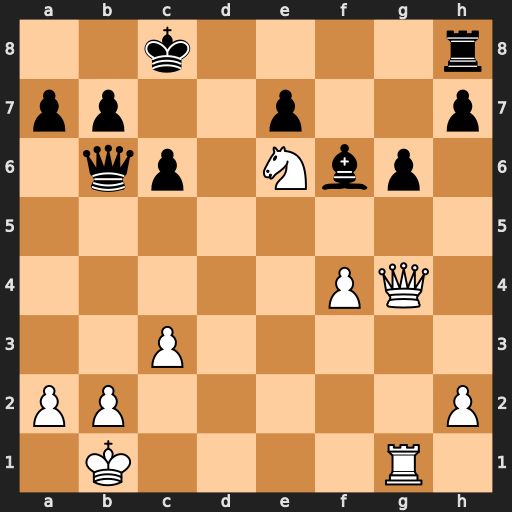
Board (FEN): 2k4r/pp2p2p/1qp1Nbp1/8/5PQ1/2P5/PP5P/1K4R1
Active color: w
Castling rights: -
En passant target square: -
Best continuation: Nf8+ Kb8 Nd7+ Kc7 Nxb6